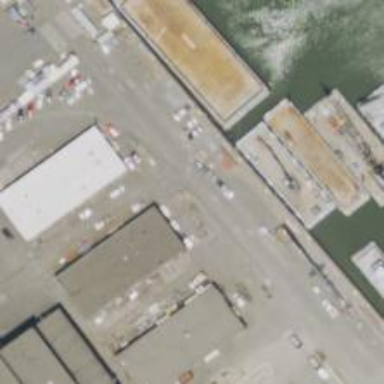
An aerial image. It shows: Man-made pier.